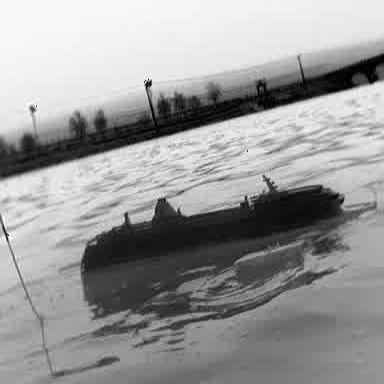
There is a container_ship in the infrared image.